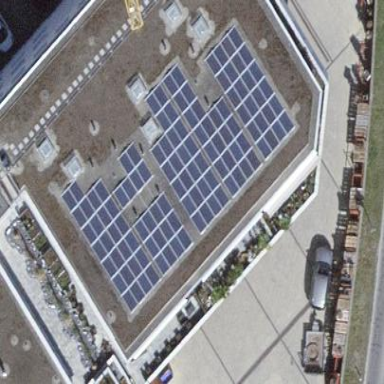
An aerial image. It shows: Solar power generator with photovoltaic panels.